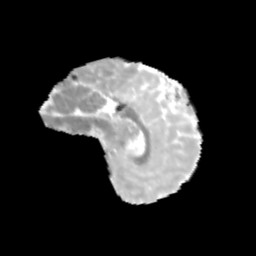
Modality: MD
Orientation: sagittal
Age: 13
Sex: male
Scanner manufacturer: siemens
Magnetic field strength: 3 T
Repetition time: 3.8 s
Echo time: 0.07 s